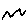
Label: zigzag